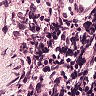
Metastatic tissue present: no